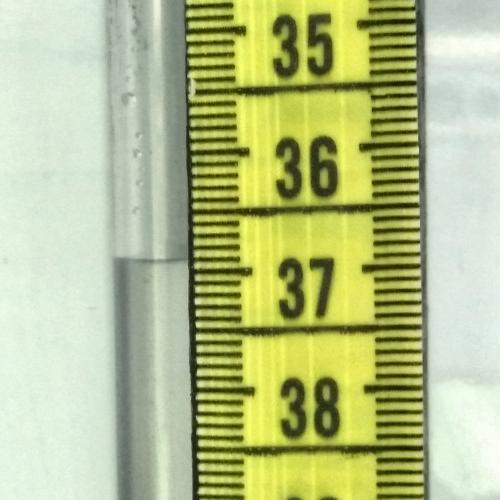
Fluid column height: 36.9 cm